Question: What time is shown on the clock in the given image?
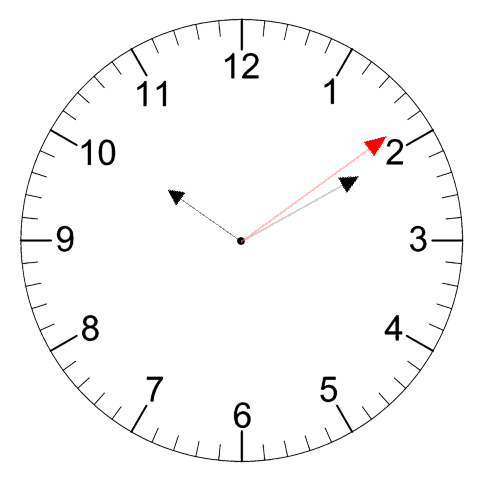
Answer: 10:10:09